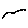
Label: bird